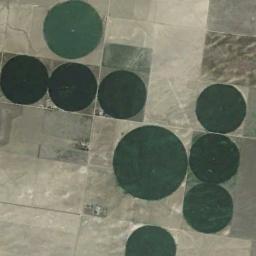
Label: circular_farmland